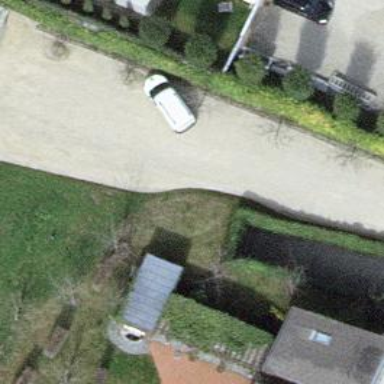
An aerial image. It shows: Driveway tunnel.